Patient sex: M
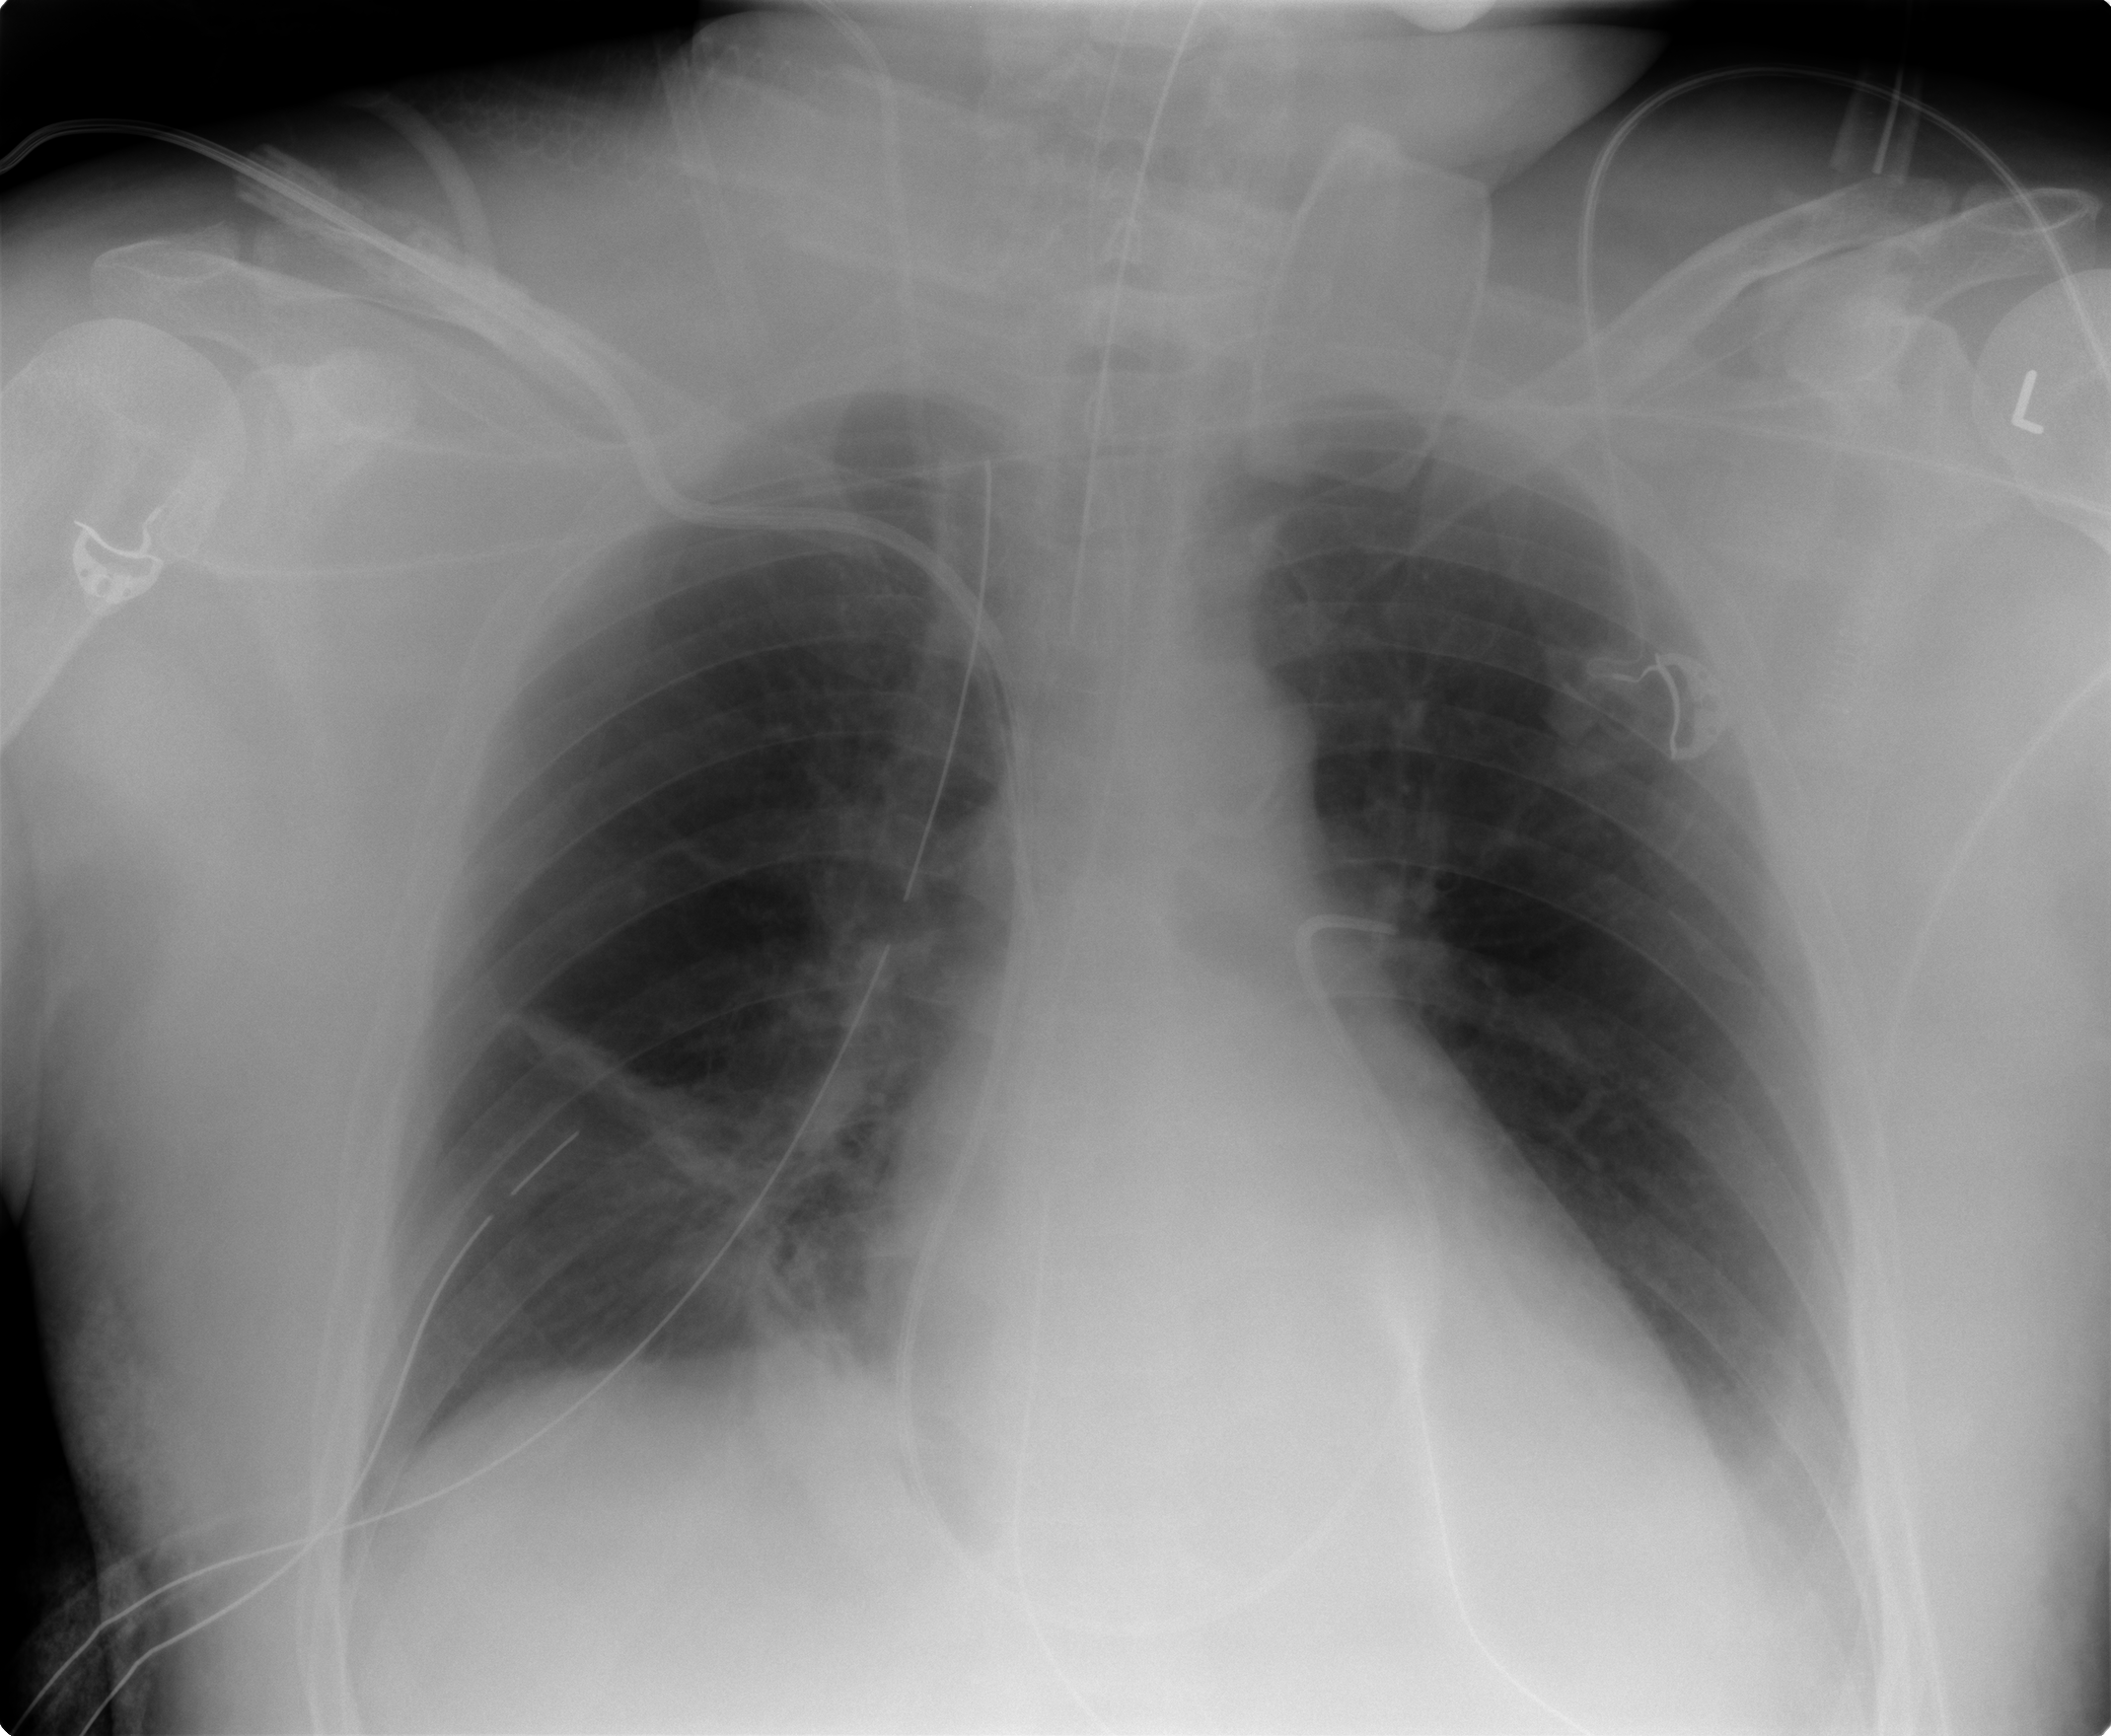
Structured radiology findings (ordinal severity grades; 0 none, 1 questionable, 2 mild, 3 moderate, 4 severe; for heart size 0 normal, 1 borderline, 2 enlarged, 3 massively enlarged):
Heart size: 2
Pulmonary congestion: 0
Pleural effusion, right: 0
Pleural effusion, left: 2
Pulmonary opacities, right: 0
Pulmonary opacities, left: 0
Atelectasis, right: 2
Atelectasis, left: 2